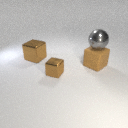
small brown metal cube to the right of large brown metal cube